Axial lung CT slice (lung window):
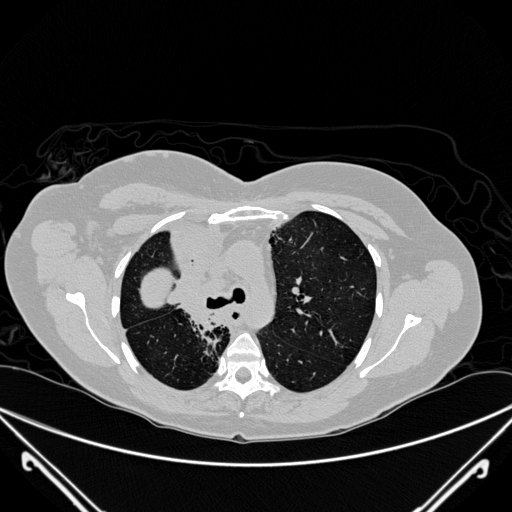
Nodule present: no